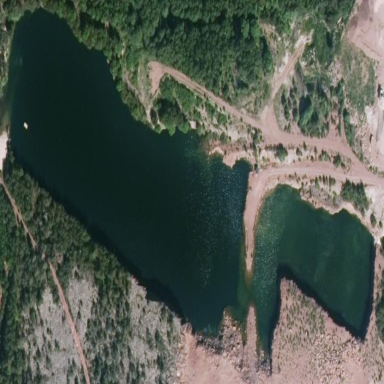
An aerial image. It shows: Reservoir.